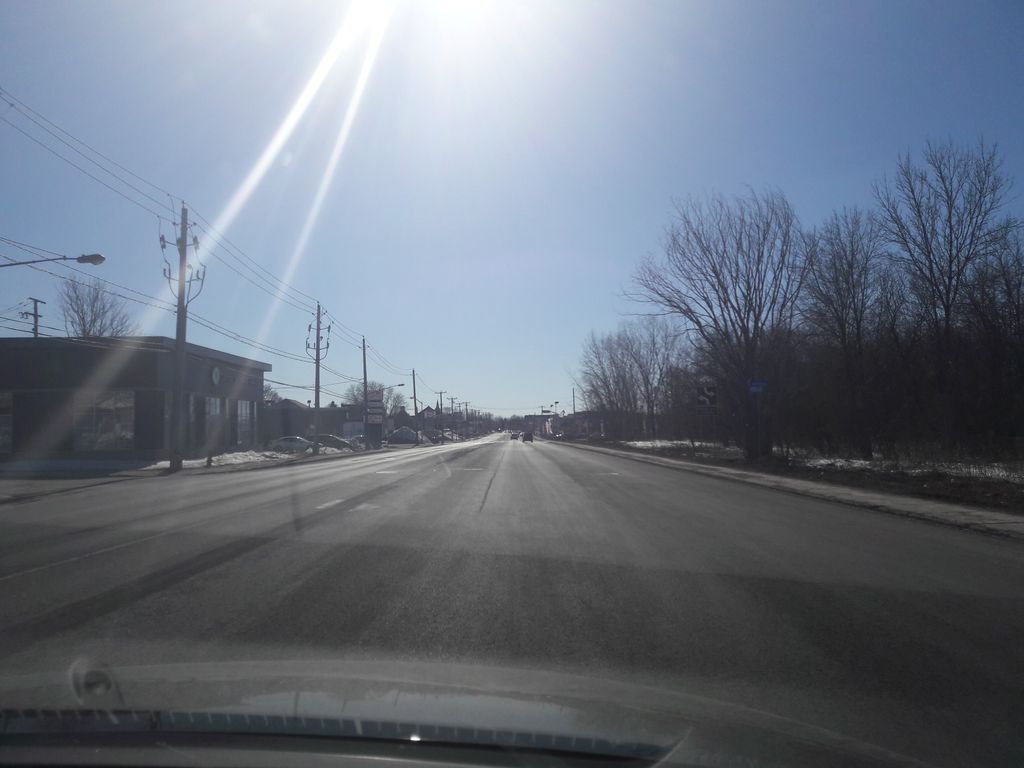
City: montreal